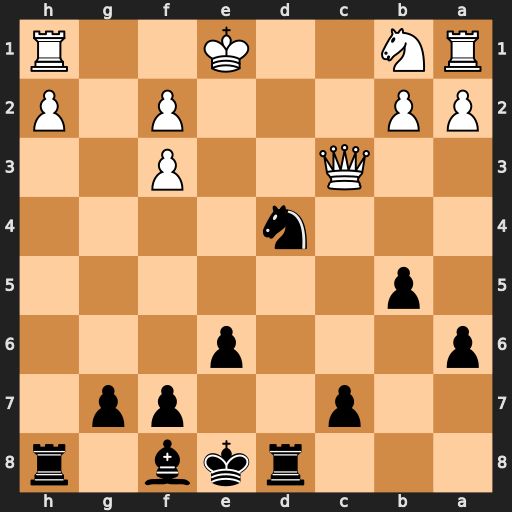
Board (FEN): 3rkb1r/2p2pp1/p3p3/1p6/3n4/2Q2P2/PP3P1P/RN2K2R
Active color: b
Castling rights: KQk
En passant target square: -
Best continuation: Bb4 Qxb4 Nc2+ Ke2 Nxb4